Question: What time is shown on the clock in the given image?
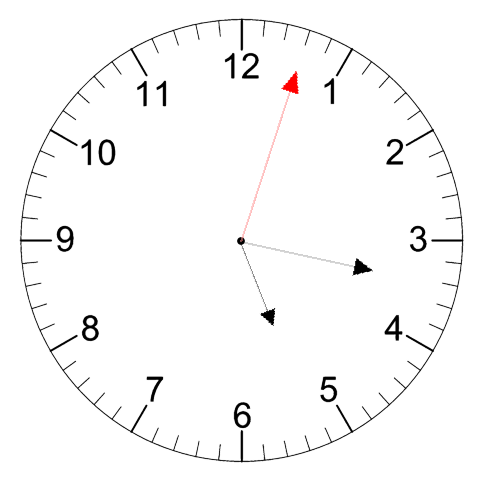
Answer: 05:17:03